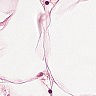
Metastatic tissue present: no